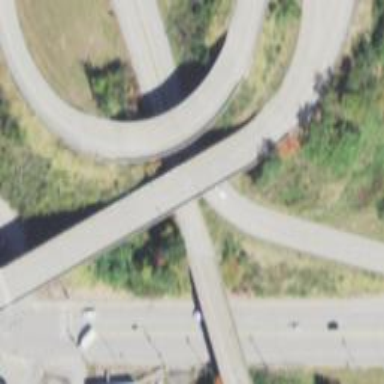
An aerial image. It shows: Primary link highway.